Field crop: maize
Growth stage: 2
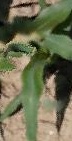
Species: maize